Question: I am adding a custom grow/shrink buttons to my jqGrid title bar to allow the user to change the height of the grid. The following code works perfectly in Firefox and Chrome, but not in Internet Explorer (version 8). In IE, the alerts before and after the call to setGridHeight are working, but the grid is not re-sized. (And unfortunately, IE is the business's default browser.) Has anyone come across a similar problem or know a solution?
'''
var expand = "alert('start');
$('#grid').jqGrid('setGridHeight',
$(window).innerHeight()/1.5);
alert('end');";
$("#gview_grid .ui-jqgrid-titlebar").append
('<a class="ui-jqgrid-titlebar-close HeaderButton" role="link" style="right: 30px;">
<span id= "grid_plus" class="ui-icon ui-icon-circle-plus" onClick = "'+expand+'"></span> </a>');
'''

Any help would be greatly appreciated. Thanks!
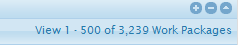
Answer: In creating a simplified example to post to jsfiddle, I discovered that the original posted code does indeed work in IE. The issue was that I had bound the size of grid to the window resize function (and apparently IE did not like that).
'''
$(window).bind('resize', function() {
$('#grid').jqGrid('setGridHeight', $(window).innerHeight()/3);
}).trigger('resize');
'''
I am still working on a solution so that these can work together in IE, but for now at least we know what the problem was.